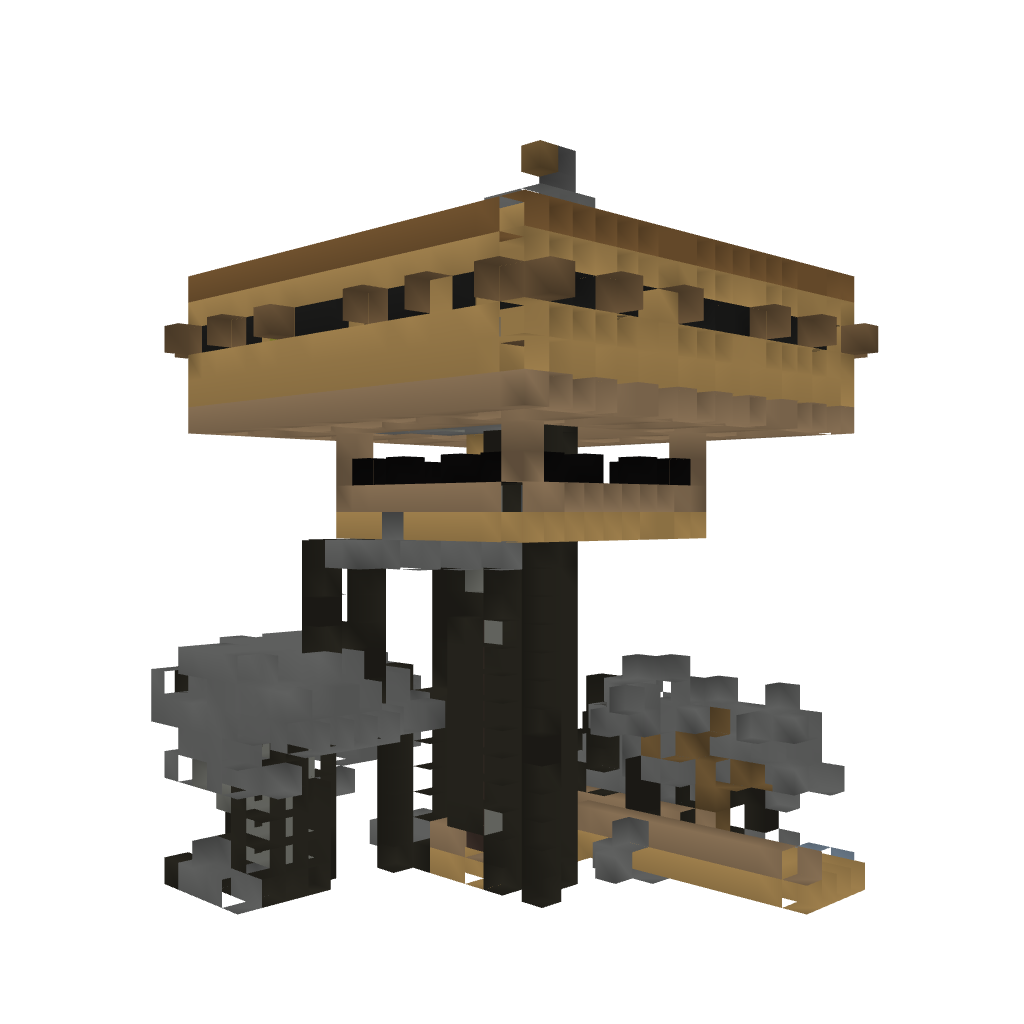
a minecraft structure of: Tree House